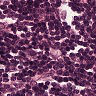
Metastatic tissue present: no